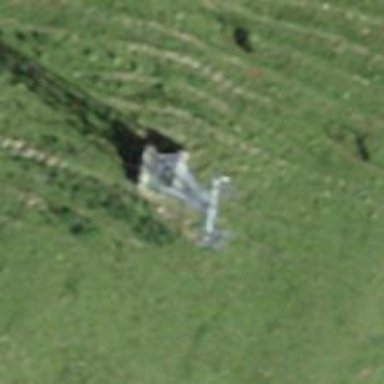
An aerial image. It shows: Pylon for aerialway.